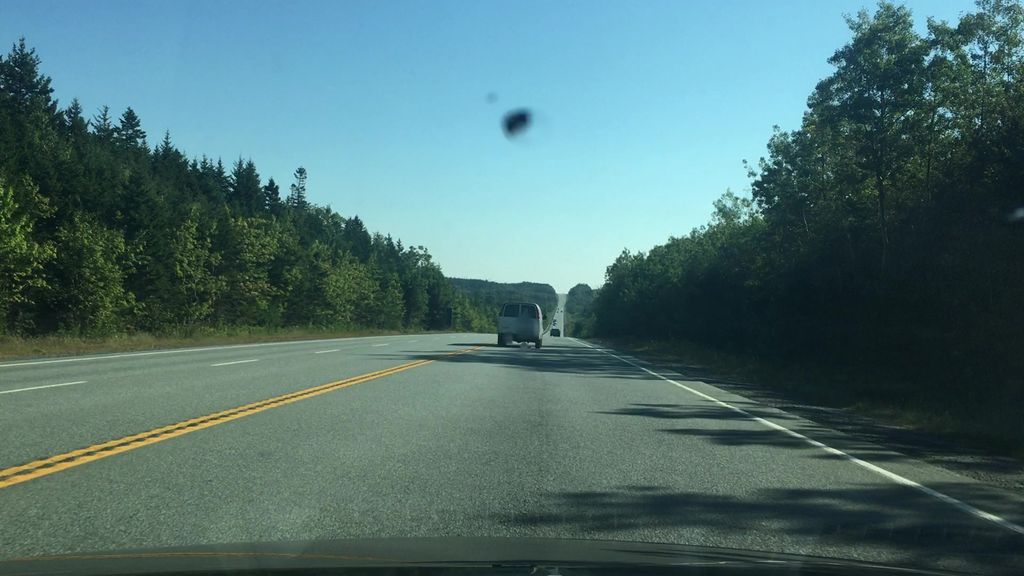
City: halifax